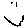
Label: smiley face